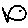
Label: fish